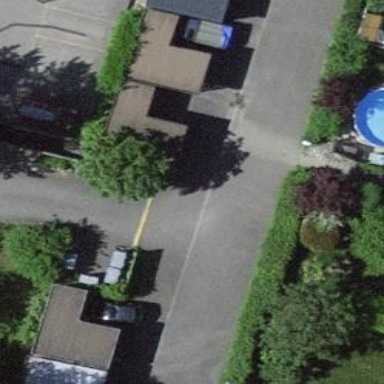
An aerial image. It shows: Parking aisle designated as service road.